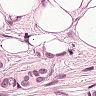
Metastatic tissue present: yes